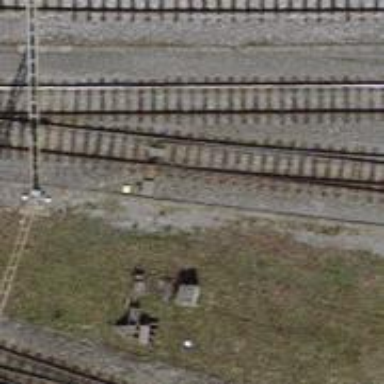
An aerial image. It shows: Railway switch.